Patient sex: M
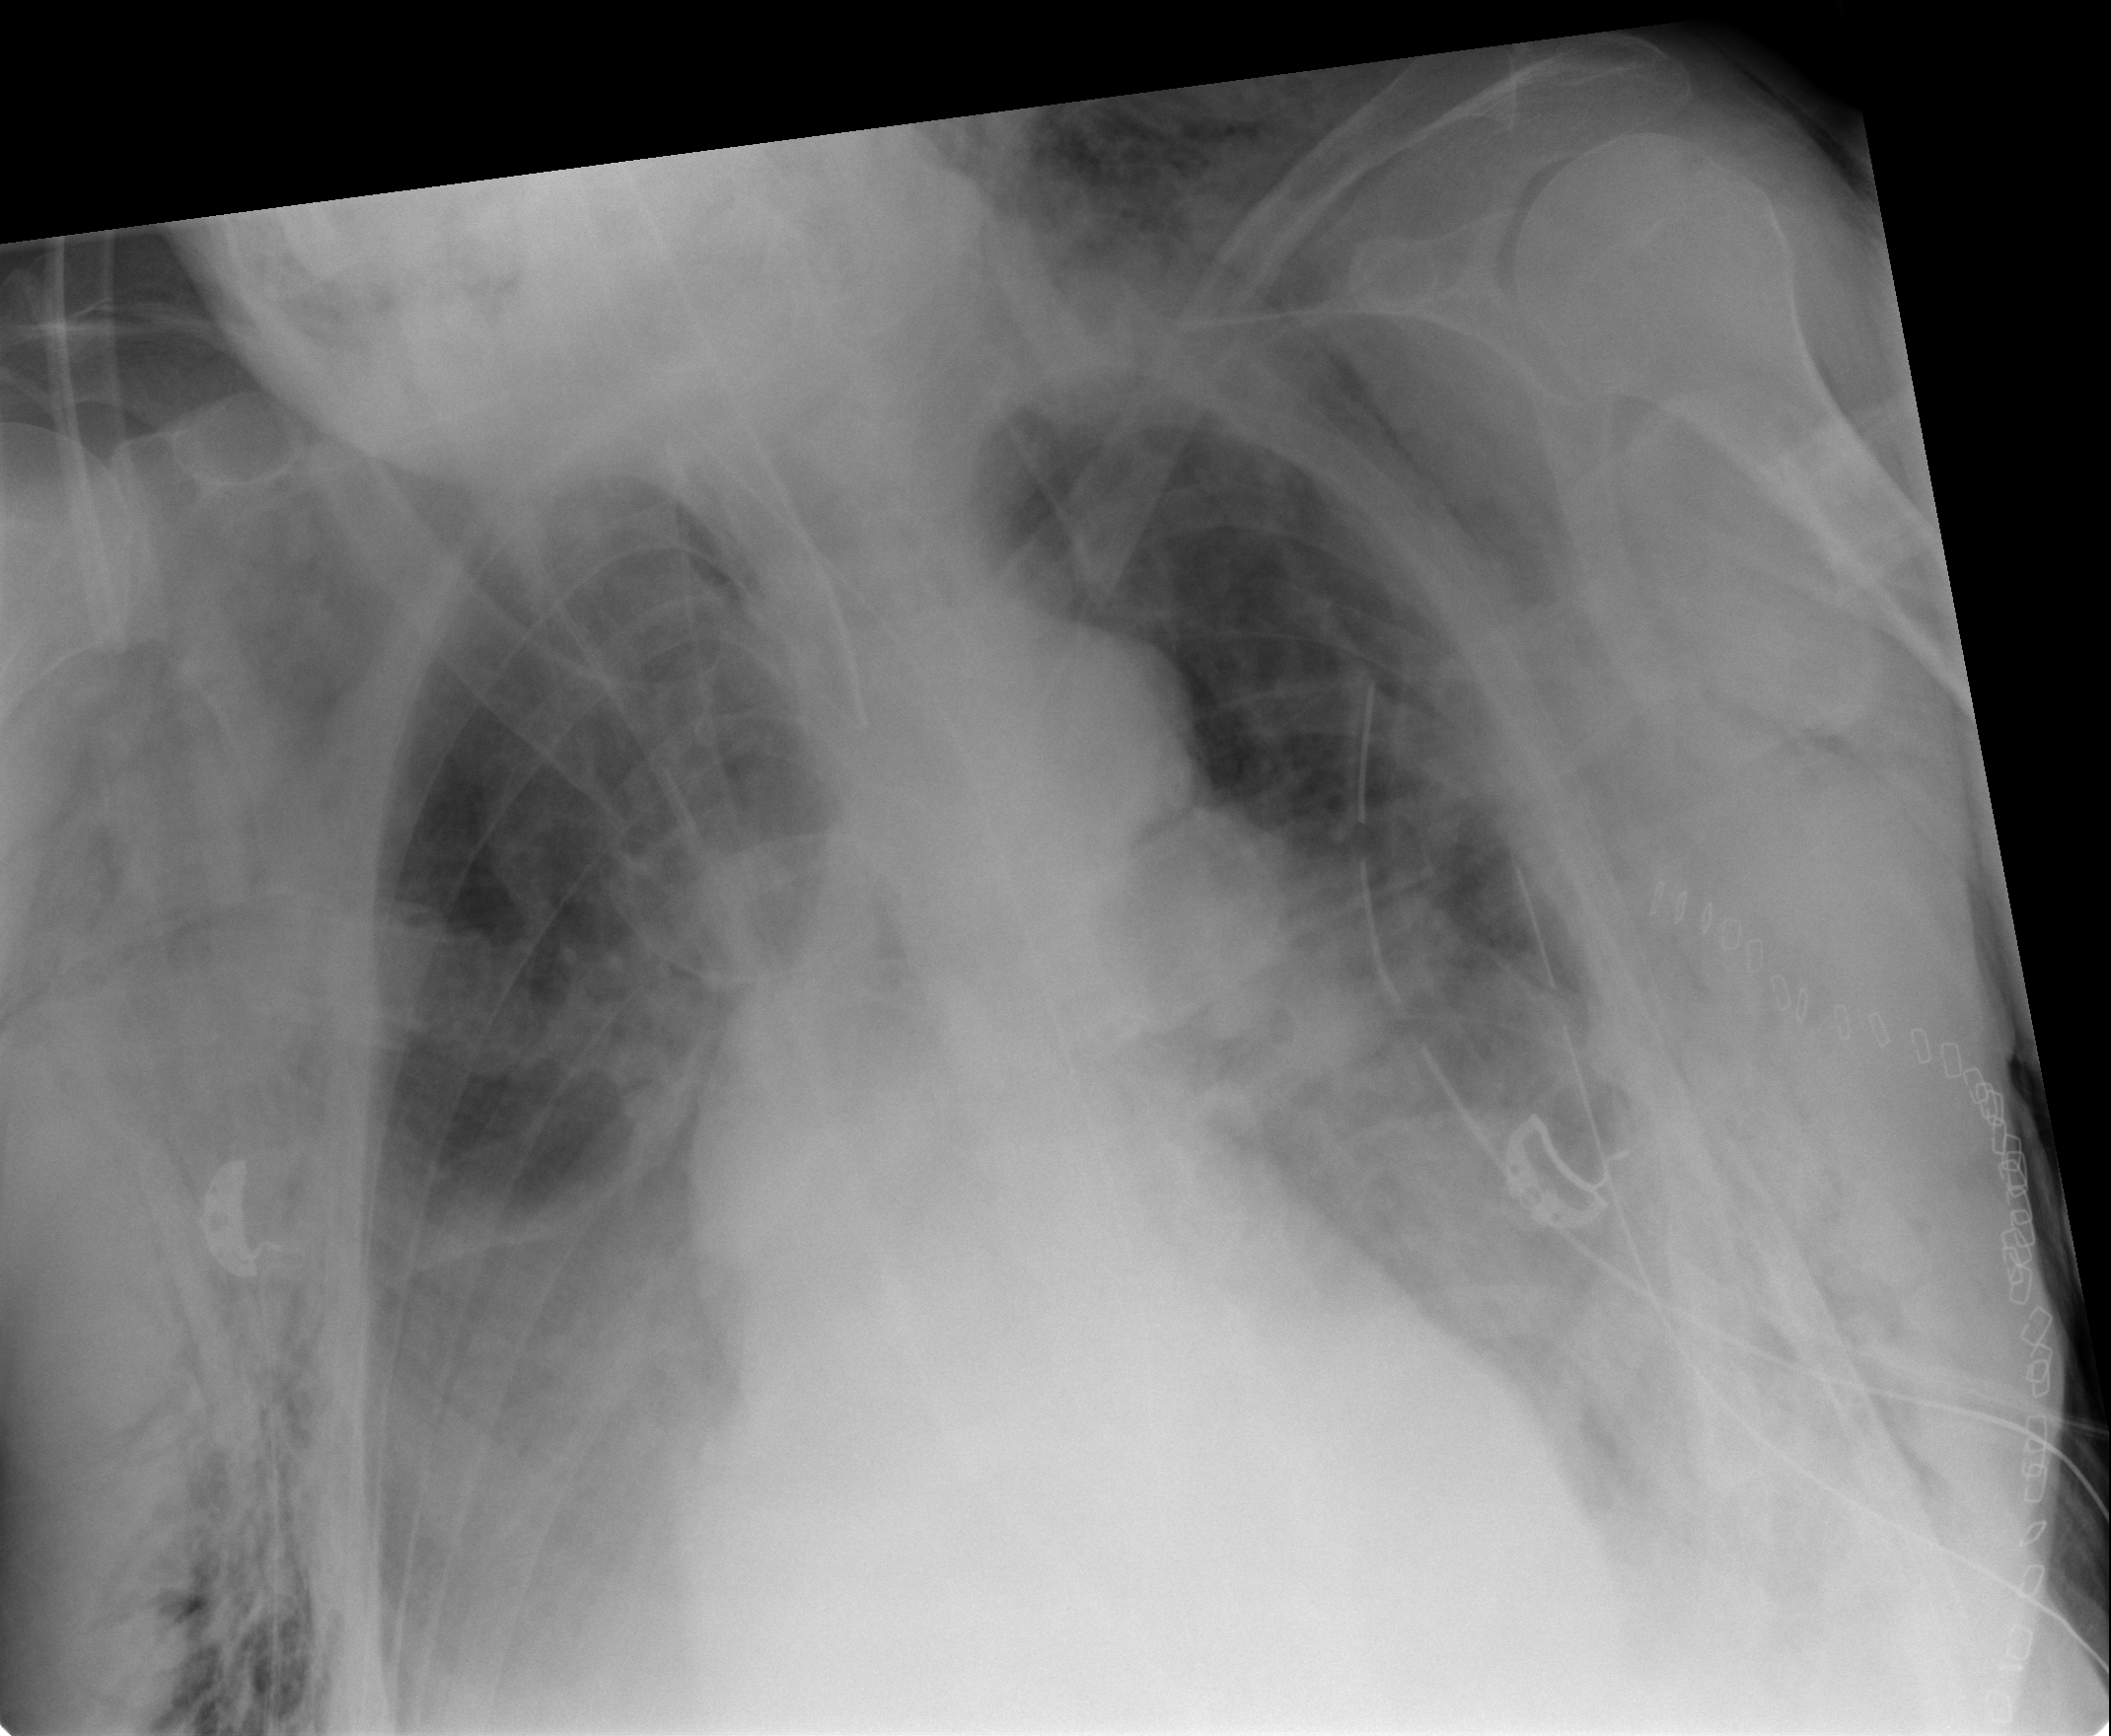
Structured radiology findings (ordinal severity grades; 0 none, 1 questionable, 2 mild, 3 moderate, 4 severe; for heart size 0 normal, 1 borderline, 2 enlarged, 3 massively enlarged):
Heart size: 2
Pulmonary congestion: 2
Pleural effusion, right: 2
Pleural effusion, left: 2
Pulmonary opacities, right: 0
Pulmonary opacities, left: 0
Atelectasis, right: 2
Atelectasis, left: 2